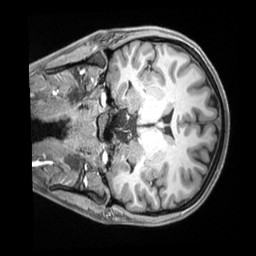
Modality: T1w
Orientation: coronal
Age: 21
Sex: female
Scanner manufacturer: siemens
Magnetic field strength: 3 T
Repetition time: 2.4 s
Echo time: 0.00226 s